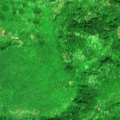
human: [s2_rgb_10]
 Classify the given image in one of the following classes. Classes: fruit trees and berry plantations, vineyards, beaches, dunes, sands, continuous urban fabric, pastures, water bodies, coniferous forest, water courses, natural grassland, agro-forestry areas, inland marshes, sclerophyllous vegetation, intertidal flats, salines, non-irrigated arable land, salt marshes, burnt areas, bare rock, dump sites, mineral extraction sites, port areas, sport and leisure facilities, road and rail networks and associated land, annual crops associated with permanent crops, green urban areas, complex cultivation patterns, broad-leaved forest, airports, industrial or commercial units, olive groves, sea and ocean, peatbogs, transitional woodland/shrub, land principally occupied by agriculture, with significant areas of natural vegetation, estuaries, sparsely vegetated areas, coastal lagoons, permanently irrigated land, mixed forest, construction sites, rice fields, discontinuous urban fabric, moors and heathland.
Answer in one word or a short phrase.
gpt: broad-leaved forest, transitional woodland/shrub